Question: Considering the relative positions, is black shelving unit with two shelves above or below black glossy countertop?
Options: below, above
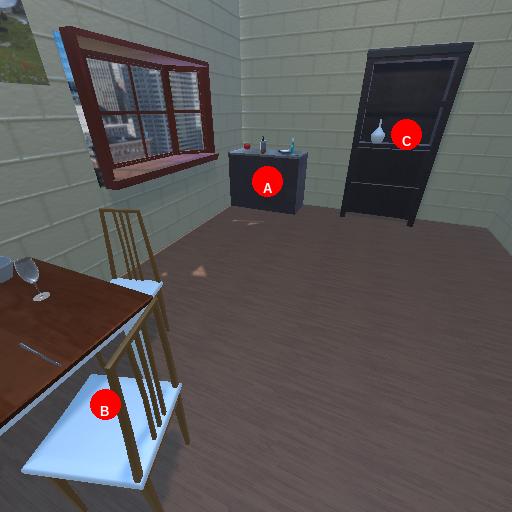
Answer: below